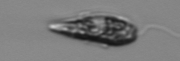
Label: Euglena